Question: I am currently using in my application a listview that need maybe one second to be displayed.
What I currently do is using the @id/android:empty property of the listview to create a "loading" text.
'''
<TextView android:id="@id/android:empty"
android:layout_width="match_parent"
android:layout_height="match_parent"
android:background="#FF0000"
android:text="Loading..."/>
'''
Now, I would like to replace that with the animated circle that is used in a loading dialog instead of this text, i guess you all know what I mean:
Edit: I do not want a dialog. I want to show that inside my layout.

Thank a lot for your help!
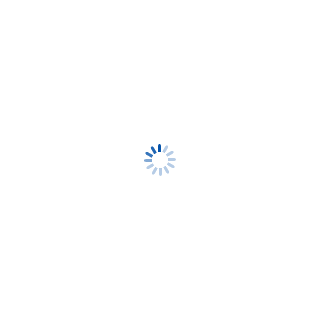
Answer: Simply put this block of xml in your activity layout file:
'''
<RelativeLayout
android:id="@+id/loadingPanel"
android:layout_width="match_parent"
android:layout_height="match_parent"
android:gravity="center" >
<ProgressBar
android:layout_width="wrap_content"
android:layout_height="wrap_content"
android:indeterminate="true" />
</RelativeLayout>
'''
And when you finish loading, call this one line:
'''
findViewById(R.id.loadingPanel).setVisibility(View.GONE);
'''
The result (and it spins too):